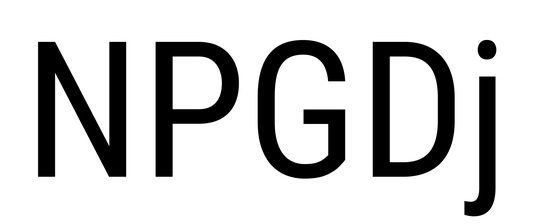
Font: Roboto_Condensed_Regular